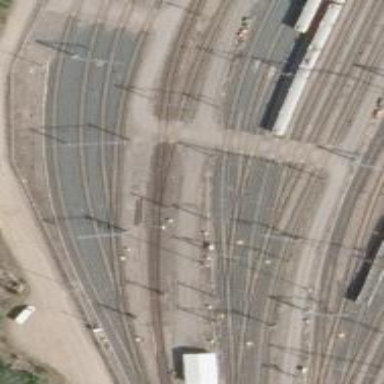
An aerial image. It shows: Rail yard with electrified contact lines for the trains.